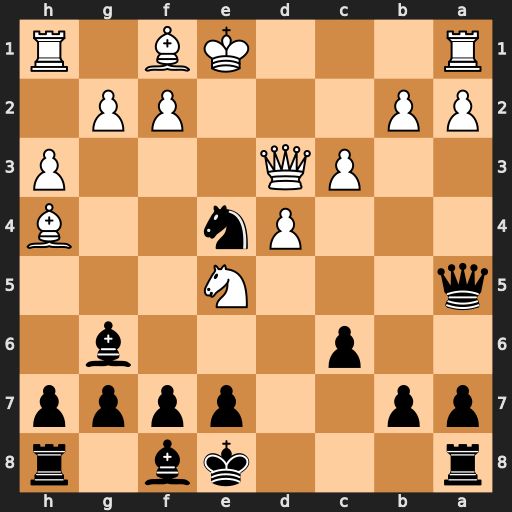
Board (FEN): r3kb1r/pp2pppp/2p3b1/q3N3/3Pn2B/2PQ3P/PP3PP1/R3KB1R
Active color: b
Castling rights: KQkq
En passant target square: -
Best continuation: Nxf2 Bxf2 Bxd3